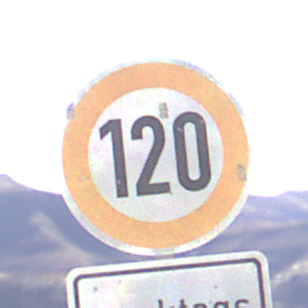
Verkehrszeichen: Geschwindigkeit120
Zusatzzeichen unten: ZeitangabenMitBeschraenkungAufWochentage1
Umgebung: Outdoor, Nature
Tageszeit: Midday
Wetter: Clear
Licht: Natural
Jahreszeit: NotSpecified
Kontrast: HighContrast